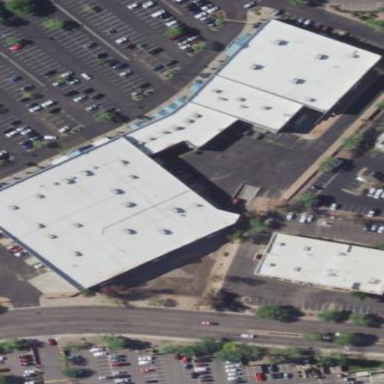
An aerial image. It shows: Retail building.